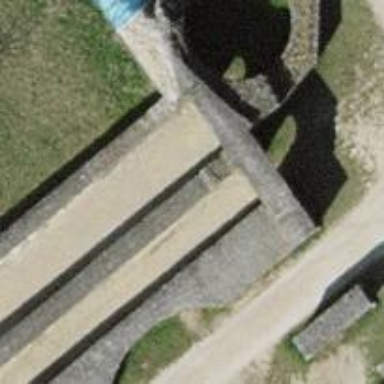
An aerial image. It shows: City wall in the picture.